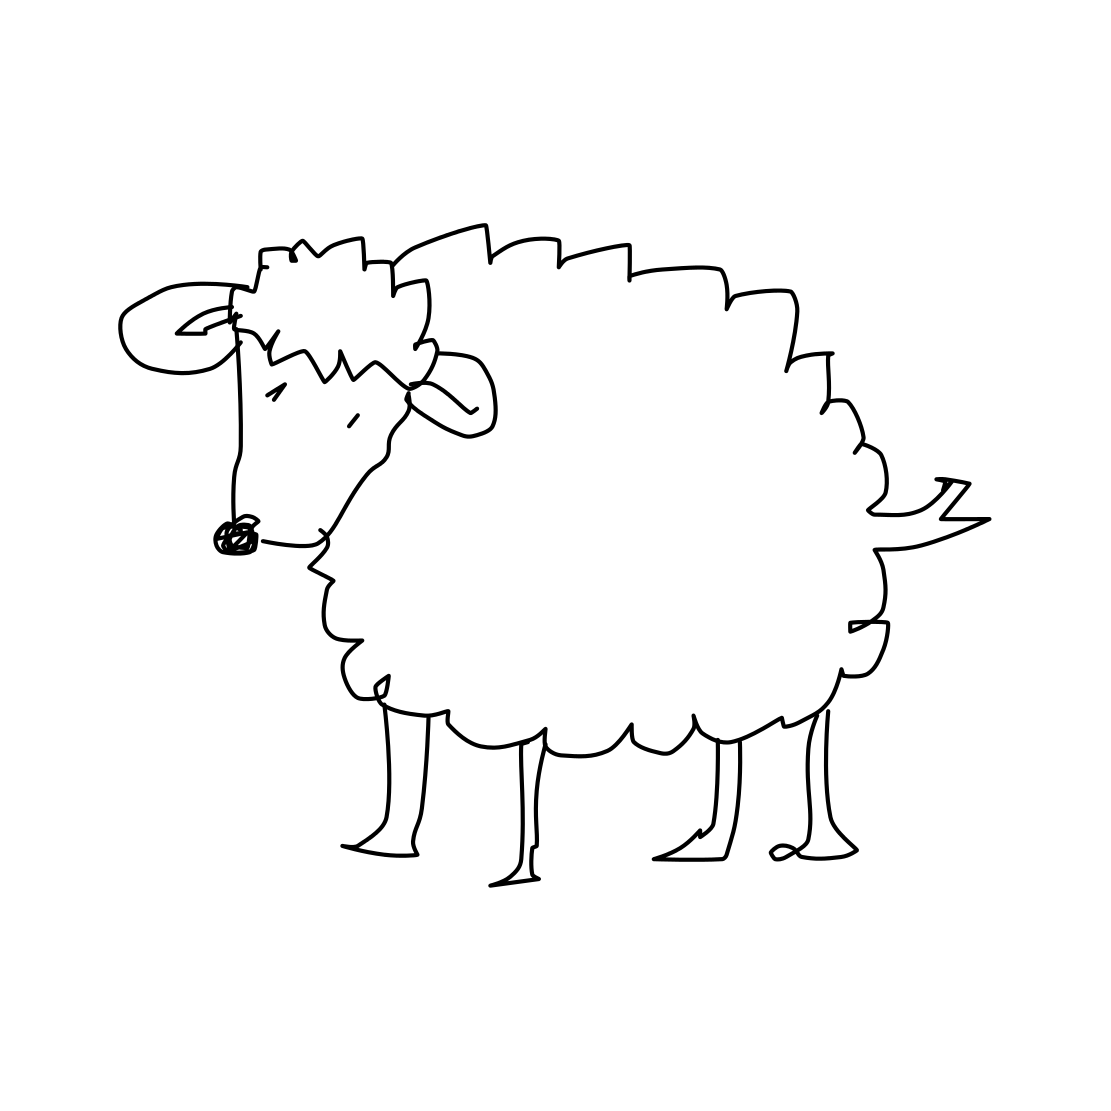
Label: sheep